Question: I'm trying to run the very simplest app on MonoDroid though the MonoDevelop IDE - i.e. the one that is created as part of the new project (the one that increments the lable on button clicks - i won't post code as I don't think it is relevant unless someone really wants it).
When I press the run menu item then run (or debug) i get the emulator selection

I dutifully start the emulator - (I've tried API_7, API_10, API_12) and that works OK. But the IDE above never refreshes to show the currently running emulator so I can't launch the application. I have manually refreshed but the same list comes up. What I am expecting is the new emulator to appear in the list and the OK button becoming active.
I have tried running 'adb device's in the command line and I can see that the debug bridge has picked up the device i.e. it says 'emulator-5554' which matches the TCP/IP port that the emulator is running on.
I've also tried restarting the debug server i.e.
'''
adb kill-server
adb restart-server
'''
But I can't see the emulator appear on the above dialog. The debug server is running on port 5037. Could the IDE be listening to a different port?
Fundamentally I'm trying to get the simplest app running through MonoDevelop. And I'm failing. Please help good people.
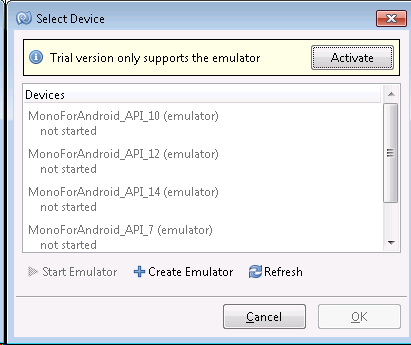
Answer: I had the same problem initially when I tried running the emulators. My recommendations from my own experience would be to:
1. Run the Android SDK manager and retrieve all the latest SDK packages.
2. Create your own Android Virtual Device via the AVD Manager rather than running those that are listed when the IDE is intially run. You should then start the AVD manually via the AVD manager and ensure it is fully loaded before starting the de-bug.